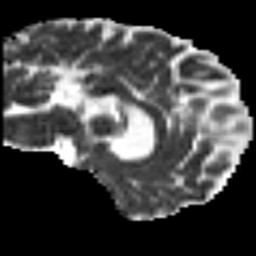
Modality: MD
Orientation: sagittal
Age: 29
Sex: male
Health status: healthy
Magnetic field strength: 3 T
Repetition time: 9 s
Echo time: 0.093 s